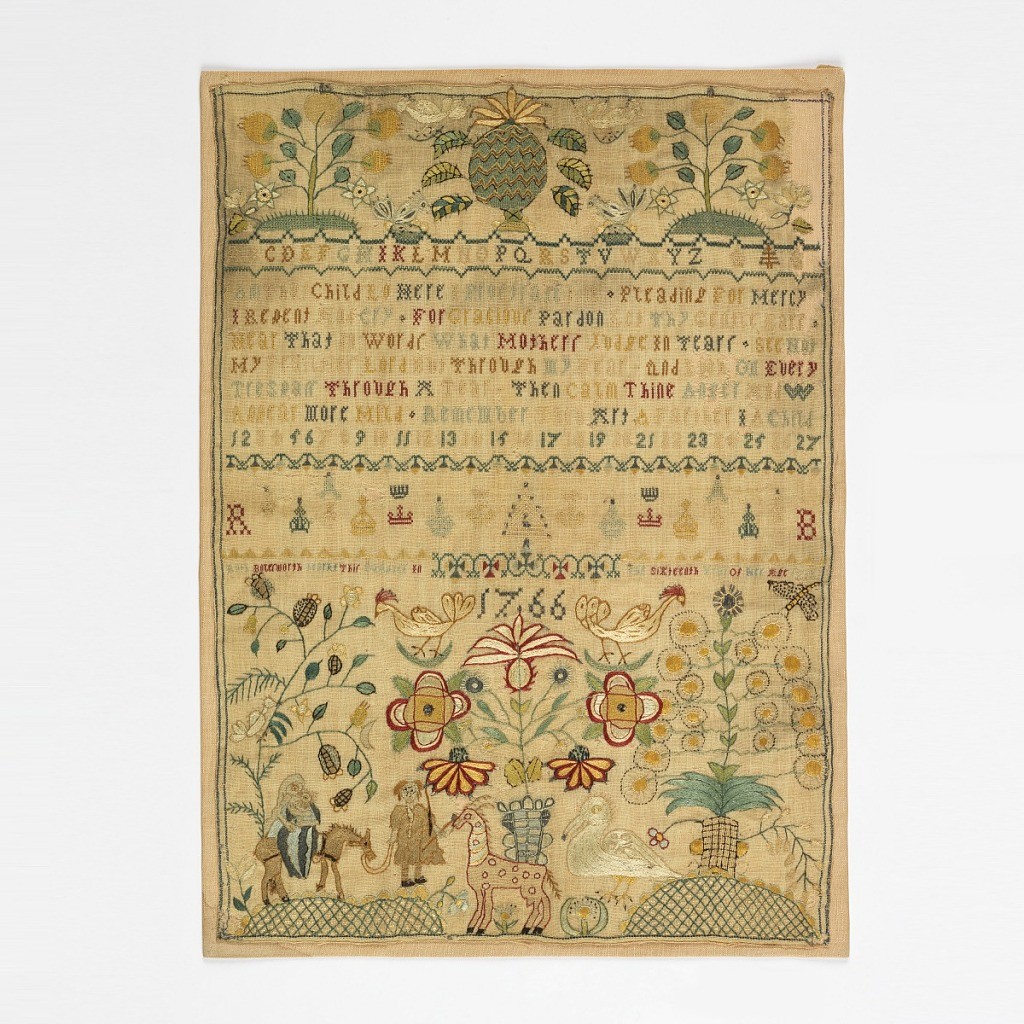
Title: Sampler
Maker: Ruth Bolerworth
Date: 1766
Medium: silk and metal thread embroidery, wool foundation Technique: cross, tent, satin and stem stitches on plain weave
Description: Alphabets, crowns and verse.  Top: Cross borders with trees, flowers, insects, and fruit.  Bottom: Scene of the Flight into Egypt with motifs and signature "Elizabeth Bolerworth, aged 15 years."